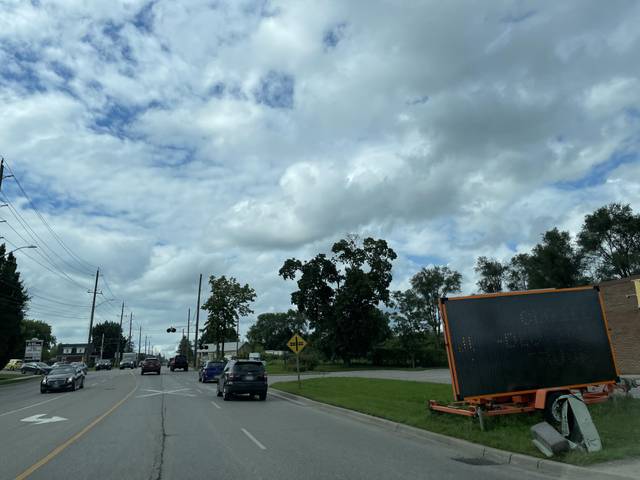
Region: Canada
Coordinates: 43.552, -80.224